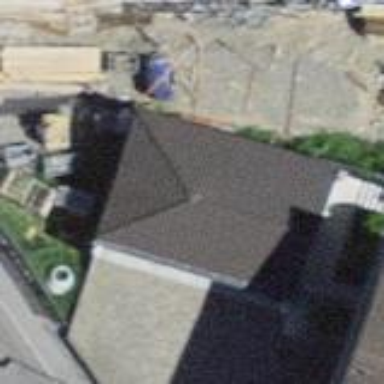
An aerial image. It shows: Garage.